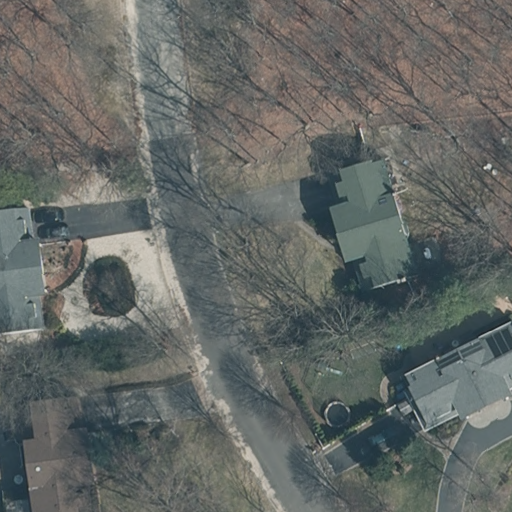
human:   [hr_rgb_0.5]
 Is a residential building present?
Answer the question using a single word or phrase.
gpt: yes

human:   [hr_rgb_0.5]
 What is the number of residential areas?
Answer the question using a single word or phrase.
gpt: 1

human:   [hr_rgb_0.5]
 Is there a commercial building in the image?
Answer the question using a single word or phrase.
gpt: no

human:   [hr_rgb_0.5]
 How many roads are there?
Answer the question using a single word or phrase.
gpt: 1

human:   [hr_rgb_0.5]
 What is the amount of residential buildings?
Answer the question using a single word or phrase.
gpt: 4

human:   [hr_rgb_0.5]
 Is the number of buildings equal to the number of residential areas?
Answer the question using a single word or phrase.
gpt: no

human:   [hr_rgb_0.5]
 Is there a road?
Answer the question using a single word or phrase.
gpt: yes

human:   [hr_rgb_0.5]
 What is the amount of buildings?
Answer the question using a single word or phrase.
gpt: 4

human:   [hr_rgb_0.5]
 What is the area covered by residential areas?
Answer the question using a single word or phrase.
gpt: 10639m2

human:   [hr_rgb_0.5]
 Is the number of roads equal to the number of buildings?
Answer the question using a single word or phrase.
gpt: no

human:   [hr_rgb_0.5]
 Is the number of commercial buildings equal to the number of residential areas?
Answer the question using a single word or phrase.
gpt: no

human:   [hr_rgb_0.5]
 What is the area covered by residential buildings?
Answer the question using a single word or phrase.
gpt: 497m2

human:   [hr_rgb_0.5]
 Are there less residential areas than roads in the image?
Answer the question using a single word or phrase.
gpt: no

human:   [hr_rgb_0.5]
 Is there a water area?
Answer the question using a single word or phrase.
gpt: no

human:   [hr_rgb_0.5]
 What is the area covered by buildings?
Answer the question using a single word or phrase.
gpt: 497m2

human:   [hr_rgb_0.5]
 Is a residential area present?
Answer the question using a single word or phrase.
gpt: yes

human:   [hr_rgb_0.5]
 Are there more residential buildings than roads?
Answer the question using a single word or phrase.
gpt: yes

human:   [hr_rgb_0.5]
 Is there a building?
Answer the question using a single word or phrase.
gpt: yes

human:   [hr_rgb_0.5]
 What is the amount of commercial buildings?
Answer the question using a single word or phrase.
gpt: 0

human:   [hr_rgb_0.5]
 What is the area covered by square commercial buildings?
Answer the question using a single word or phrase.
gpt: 0m2

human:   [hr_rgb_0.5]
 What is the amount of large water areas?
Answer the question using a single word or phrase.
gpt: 0

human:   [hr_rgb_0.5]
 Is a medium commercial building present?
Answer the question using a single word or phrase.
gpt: no

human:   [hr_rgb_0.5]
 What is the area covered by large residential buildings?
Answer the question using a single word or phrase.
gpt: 0m2

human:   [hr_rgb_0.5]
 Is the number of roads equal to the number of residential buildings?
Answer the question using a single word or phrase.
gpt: no

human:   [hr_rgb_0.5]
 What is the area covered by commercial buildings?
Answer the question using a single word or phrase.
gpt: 0m2

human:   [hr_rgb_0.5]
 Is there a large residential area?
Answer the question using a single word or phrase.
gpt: yes

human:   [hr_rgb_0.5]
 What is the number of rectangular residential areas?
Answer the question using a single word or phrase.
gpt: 1

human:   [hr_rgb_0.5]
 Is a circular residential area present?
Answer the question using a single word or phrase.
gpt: no

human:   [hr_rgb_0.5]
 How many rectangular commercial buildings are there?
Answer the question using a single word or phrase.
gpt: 0

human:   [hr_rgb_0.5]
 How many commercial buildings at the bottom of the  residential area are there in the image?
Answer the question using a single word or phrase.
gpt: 0

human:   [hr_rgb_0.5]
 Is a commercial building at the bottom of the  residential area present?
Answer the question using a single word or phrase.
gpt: no

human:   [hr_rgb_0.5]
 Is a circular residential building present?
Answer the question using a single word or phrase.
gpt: no

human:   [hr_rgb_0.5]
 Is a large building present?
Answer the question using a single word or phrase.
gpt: no

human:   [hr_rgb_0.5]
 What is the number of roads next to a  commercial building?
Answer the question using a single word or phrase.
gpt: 0

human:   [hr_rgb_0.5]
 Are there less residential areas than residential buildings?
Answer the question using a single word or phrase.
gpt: yes

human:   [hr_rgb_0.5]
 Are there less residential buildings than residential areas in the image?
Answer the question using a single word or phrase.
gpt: no

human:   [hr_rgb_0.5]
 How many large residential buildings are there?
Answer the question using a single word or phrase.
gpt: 0

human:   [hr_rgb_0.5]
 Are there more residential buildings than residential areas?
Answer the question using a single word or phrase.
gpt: yes

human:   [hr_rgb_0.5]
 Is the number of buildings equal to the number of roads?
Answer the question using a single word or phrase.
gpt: no

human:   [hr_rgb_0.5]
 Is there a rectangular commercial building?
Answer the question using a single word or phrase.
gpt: no

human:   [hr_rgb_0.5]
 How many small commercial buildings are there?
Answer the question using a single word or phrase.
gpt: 0

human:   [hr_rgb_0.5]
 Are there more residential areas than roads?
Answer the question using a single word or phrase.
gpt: no

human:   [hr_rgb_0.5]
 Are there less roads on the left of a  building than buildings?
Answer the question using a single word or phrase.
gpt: yes

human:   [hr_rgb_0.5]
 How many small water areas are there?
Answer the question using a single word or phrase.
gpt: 0

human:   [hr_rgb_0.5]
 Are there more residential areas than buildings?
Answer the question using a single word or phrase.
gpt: no

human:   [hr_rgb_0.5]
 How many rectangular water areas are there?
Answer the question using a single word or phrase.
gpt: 0

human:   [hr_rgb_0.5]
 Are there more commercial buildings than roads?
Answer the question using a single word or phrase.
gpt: no

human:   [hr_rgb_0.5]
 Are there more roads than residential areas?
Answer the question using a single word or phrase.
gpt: no

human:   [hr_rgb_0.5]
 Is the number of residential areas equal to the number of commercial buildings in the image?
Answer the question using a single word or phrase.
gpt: no

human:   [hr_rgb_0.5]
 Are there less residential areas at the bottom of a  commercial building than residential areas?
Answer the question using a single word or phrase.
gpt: yes

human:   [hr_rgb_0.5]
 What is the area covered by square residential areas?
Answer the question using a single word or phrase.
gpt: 0m2

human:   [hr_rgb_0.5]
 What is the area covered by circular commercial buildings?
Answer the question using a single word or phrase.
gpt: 0m2

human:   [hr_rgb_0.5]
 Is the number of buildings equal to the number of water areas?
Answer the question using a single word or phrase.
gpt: no

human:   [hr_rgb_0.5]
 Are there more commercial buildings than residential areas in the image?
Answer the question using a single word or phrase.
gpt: no

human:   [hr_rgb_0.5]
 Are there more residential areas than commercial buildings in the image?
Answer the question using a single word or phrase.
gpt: yes

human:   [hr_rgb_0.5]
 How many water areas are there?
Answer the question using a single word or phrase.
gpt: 0

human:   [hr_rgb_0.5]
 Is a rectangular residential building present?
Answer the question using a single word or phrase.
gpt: yes

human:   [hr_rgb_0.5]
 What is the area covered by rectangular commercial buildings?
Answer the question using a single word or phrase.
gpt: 0m2

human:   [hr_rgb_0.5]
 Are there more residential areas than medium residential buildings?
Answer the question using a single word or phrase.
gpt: no

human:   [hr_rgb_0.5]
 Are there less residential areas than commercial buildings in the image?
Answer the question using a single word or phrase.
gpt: no

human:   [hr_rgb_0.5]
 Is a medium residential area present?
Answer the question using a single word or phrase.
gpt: no

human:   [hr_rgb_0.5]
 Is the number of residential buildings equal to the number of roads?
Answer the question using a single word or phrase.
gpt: no

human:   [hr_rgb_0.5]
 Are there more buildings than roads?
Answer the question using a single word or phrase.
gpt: yes

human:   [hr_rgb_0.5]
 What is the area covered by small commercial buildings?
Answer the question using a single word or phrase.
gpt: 0m2